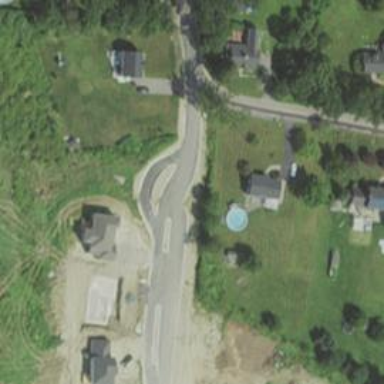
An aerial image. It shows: Residential road.